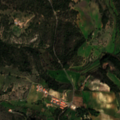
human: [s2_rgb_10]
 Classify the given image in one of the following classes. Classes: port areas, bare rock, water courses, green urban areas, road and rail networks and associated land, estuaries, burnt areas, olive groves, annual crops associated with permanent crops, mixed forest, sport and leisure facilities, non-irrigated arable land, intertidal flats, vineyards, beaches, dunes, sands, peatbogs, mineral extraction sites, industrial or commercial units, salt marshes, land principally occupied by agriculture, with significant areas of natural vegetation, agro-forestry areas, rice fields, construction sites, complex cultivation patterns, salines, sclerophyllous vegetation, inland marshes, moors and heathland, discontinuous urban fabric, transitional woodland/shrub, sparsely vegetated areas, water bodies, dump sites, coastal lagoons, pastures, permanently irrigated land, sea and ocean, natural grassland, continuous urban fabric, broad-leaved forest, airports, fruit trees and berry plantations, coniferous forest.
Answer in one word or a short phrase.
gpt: complex cultivation patterns, land principally occupied by agriculture, with significant areas of natural vegetation, broad-leaved forest, mixed forest